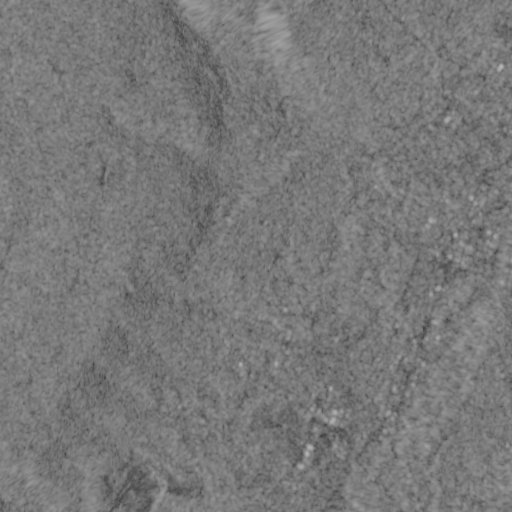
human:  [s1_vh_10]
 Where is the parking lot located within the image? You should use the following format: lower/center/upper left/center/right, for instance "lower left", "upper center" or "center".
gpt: The parking lot is located in the lower right of the image.
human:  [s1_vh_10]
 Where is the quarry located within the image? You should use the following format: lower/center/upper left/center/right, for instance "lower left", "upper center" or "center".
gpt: The quarry is located in the lower left of the image.
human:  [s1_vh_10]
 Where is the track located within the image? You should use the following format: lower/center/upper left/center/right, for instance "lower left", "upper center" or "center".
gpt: The track is located in the lower center of the image.
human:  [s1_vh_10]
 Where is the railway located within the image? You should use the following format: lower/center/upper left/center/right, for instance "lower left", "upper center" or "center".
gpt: The railway is located in the upper right of the image.
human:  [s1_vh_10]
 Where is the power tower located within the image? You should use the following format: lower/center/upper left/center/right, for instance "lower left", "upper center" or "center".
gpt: There is no power tower in the image.

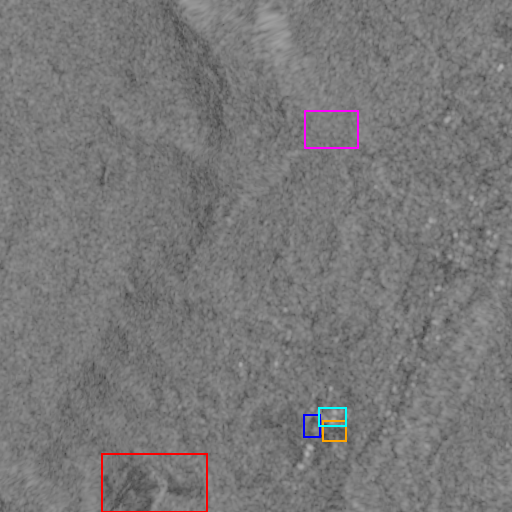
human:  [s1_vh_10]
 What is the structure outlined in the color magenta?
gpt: The structure outlined in magenta is a park.
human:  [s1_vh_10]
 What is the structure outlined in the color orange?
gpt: The structure outlined in orange is a parking lot.
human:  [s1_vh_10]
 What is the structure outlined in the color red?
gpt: The structure outlined in red is a quarry.
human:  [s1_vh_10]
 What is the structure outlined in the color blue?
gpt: The structure outlined in blue is a track.
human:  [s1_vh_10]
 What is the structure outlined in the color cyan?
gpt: The structure outlined in cyan is a building.
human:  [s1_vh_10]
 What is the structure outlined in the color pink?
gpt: There is no pink outline.